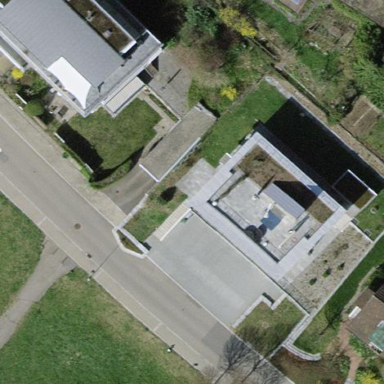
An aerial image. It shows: Building with gabled roof.